Interaction volume radius: 10 \u00c5
Interaction volume height: 10 \u00c5
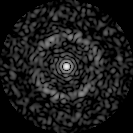
Disorder parameter: 0.8076